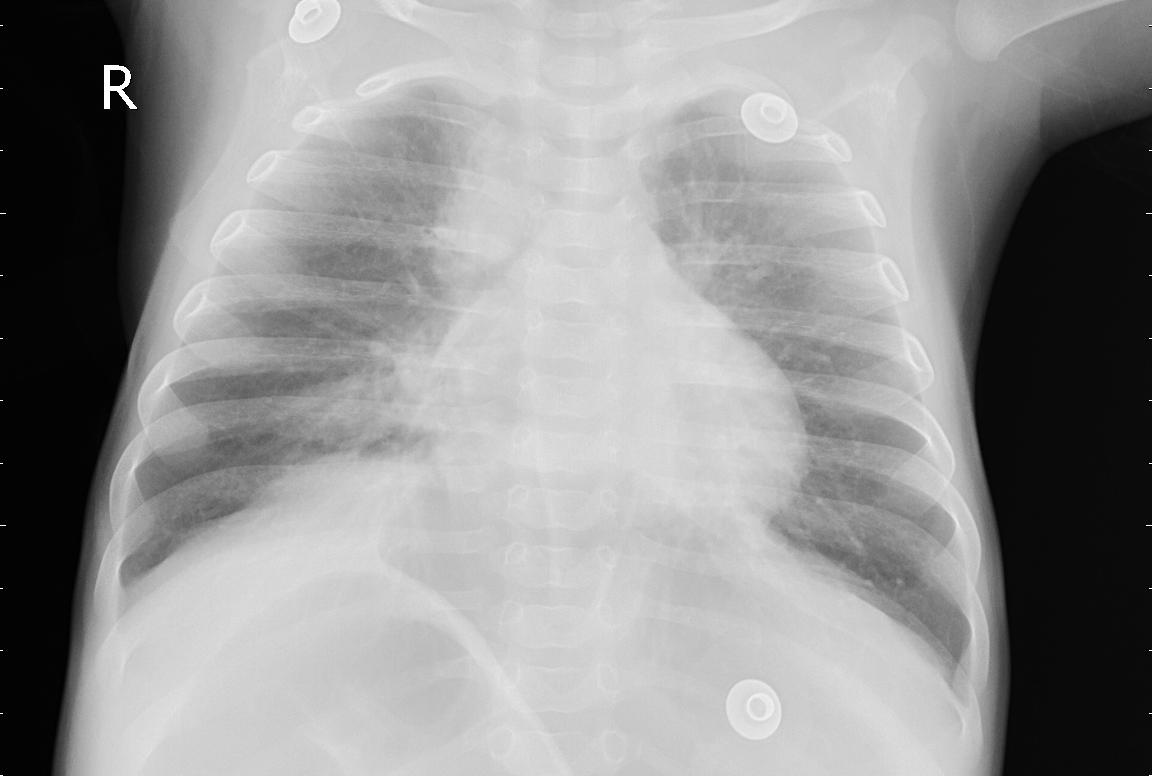
Diagnosis: PNEUMONIA